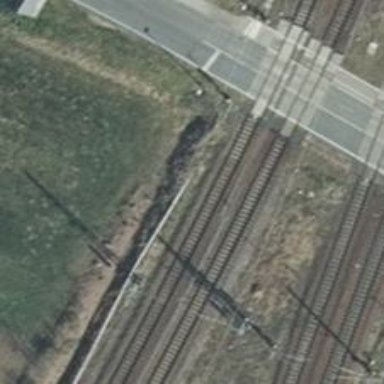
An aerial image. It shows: Railway signal.